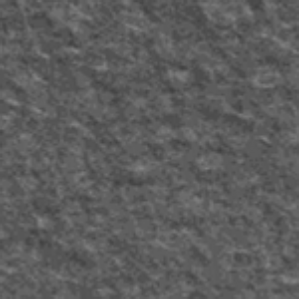
Label: frost